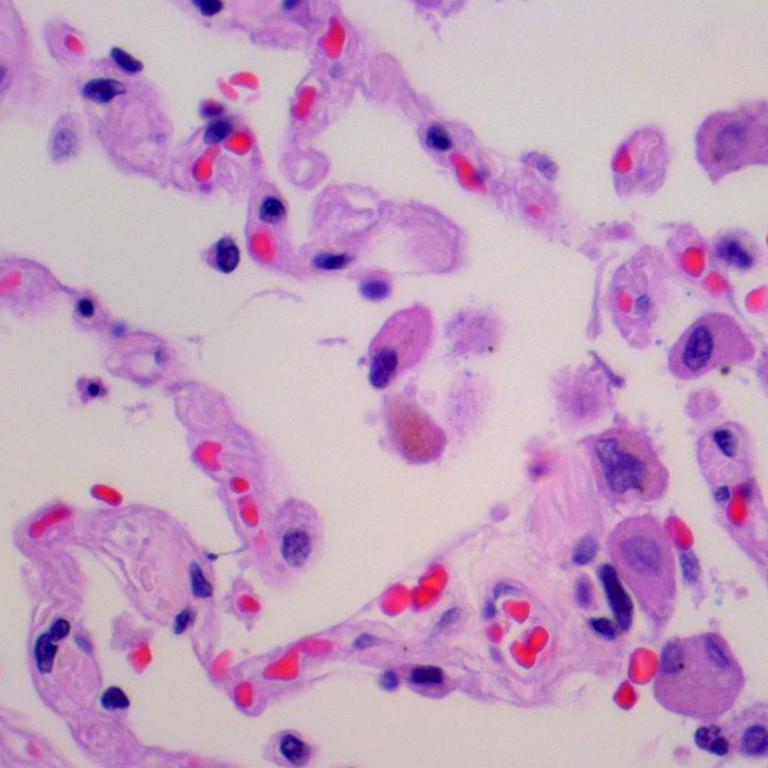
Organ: lung
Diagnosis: benign